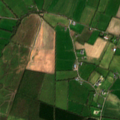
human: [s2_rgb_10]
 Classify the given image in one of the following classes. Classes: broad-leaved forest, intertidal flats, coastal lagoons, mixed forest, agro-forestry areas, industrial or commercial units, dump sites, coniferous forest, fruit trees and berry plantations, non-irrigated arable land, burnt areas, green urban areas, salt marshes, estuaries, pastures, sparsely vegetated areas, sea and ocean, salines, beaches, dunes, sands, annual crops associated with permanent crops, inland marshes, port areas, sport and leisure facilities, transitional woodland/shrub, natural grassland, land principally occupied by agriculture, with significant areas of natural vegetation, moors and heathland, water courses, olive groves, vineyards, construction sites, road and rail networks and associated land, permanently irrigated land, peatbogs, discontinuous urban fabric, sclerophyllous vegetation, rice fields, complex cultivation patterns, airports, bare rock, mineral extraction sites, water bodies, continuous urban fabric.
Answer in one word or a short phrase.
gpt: pastures, complex cultivation patterns